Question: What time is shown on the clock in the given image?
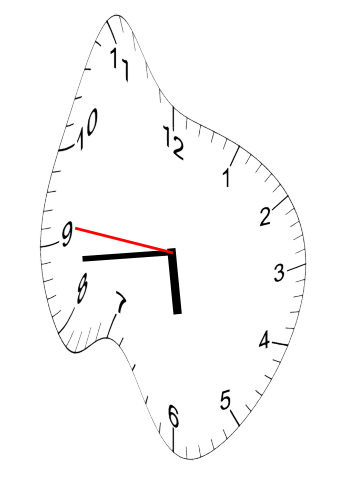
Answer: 05:43:46